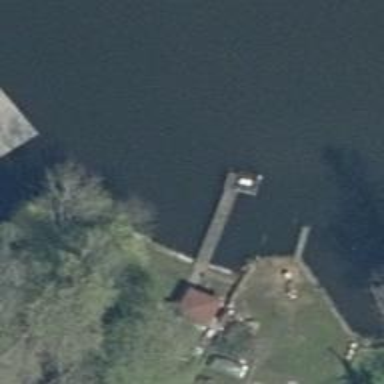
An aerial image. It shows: Man-made pier.